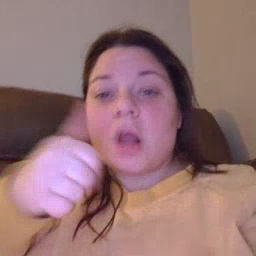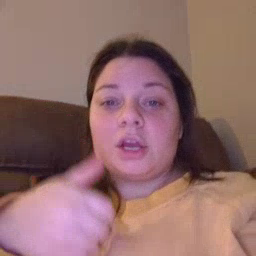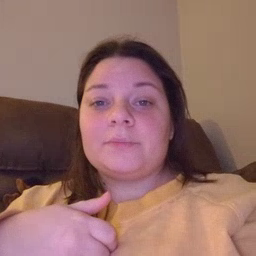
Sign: another